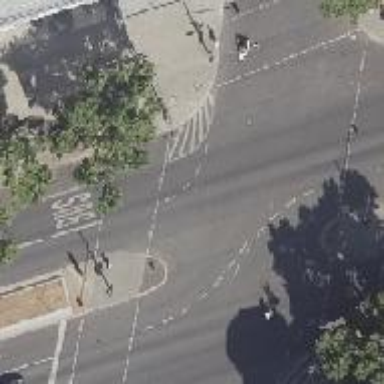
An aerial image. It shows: Road crossing with traffic signals.